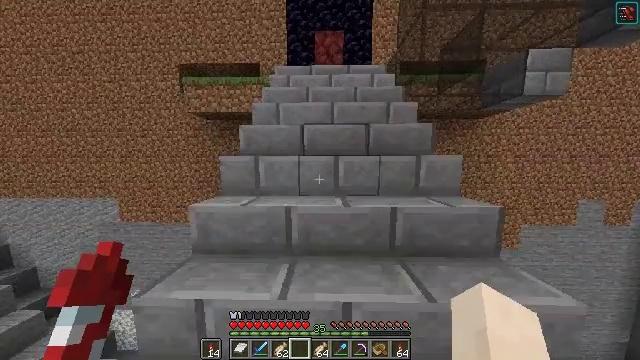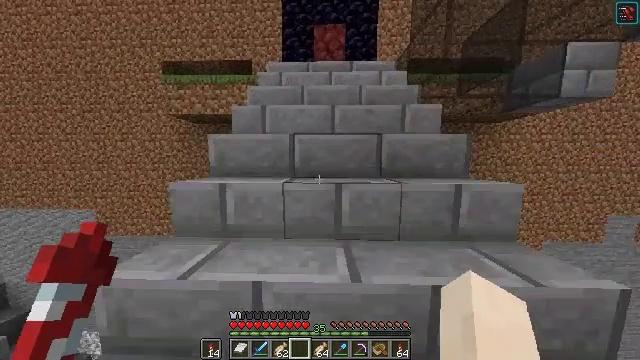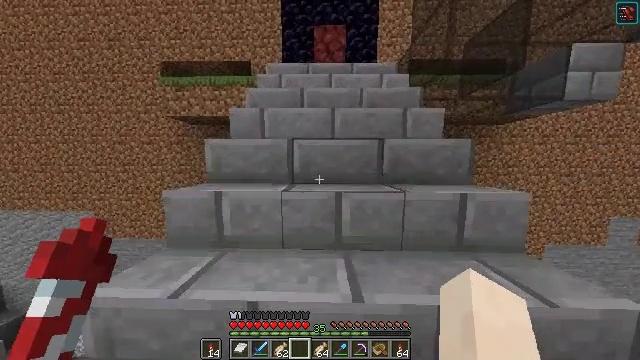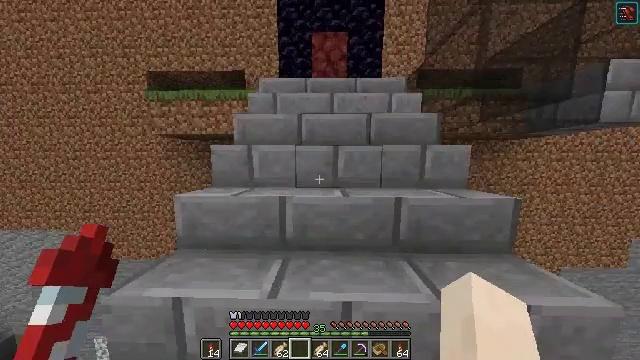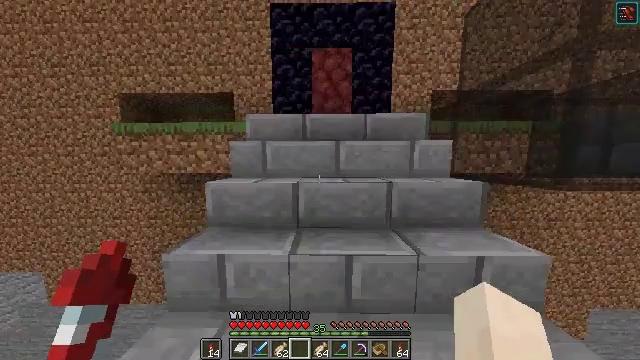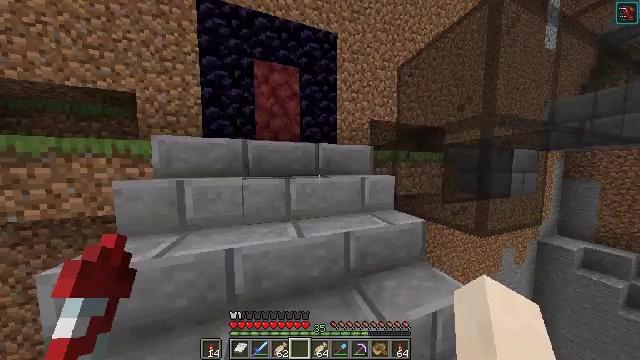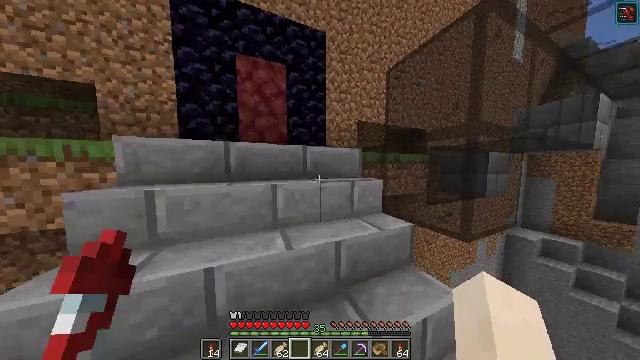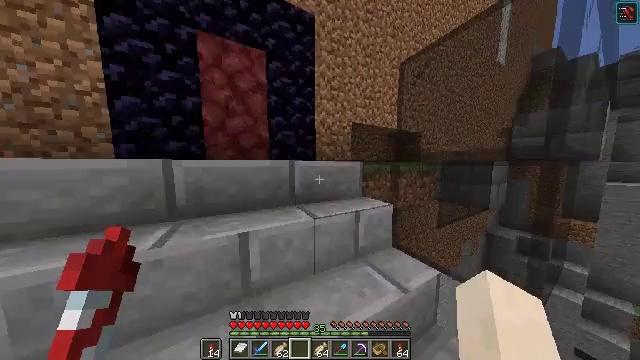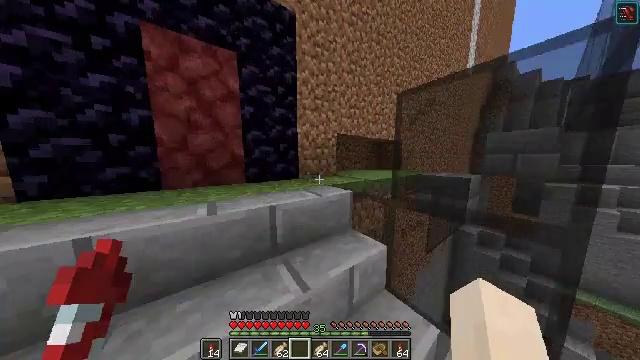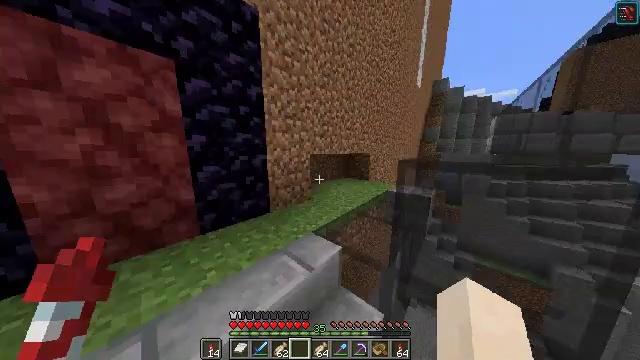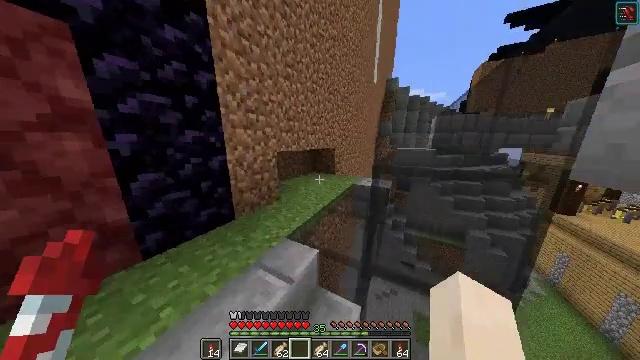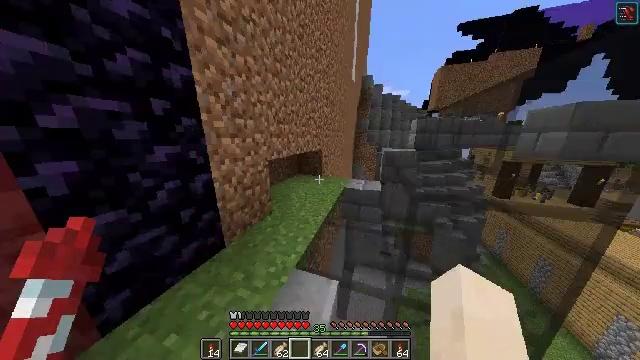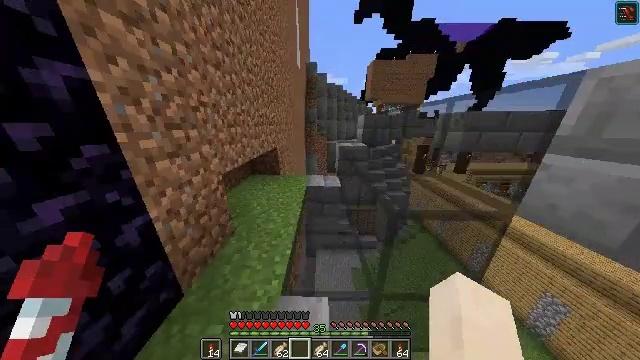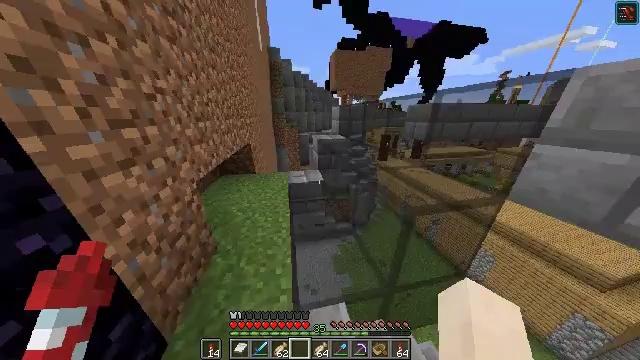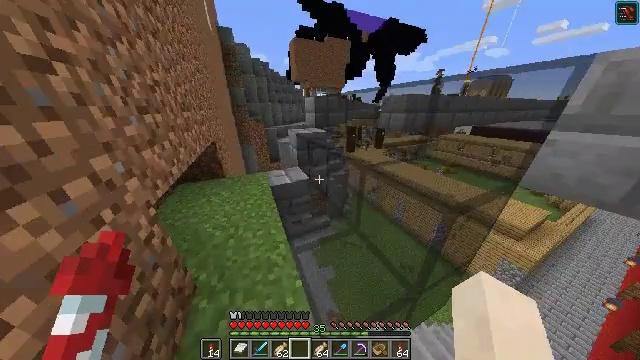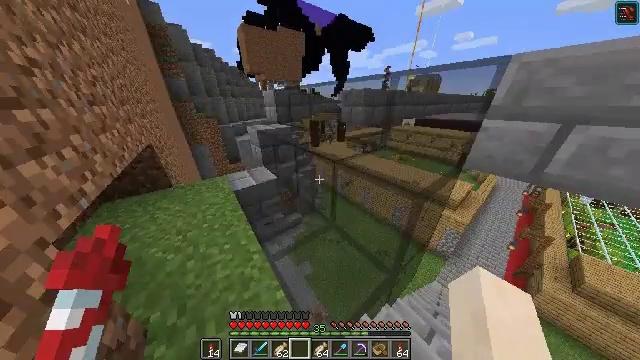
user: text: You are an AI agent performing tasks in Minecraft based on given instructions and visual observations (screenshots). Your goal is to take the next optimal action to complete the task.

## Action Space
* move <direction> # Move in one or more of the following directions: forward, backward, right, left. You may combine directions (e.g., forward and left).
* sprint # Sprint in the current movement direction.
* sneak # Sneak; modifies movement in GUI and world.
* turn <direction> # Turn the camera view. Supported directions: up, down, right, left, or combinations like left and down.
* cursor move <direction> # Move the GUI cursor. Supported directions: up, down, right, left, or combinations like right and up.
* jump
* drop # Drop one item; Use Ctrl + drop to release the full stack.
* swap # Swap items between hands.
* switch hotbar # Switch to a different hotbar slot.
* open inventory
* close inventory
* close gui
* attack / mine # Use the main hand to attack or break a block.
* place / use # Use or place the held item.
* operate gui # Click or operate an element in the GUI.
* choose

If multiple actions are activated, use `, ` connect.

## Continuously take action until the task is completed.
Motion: motion action
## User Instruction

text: Open the crafting table to craft a map.
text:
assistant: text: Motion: move forward
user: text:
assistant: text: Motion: move forward
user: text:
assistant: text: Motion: move forward
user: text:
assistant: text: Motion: move forward
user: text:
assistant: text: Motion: move forward, turn right and up
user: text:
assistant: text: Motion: move forward, turn right
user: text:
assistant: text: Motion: move forward, turn right and down
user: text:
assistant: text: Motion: move forward and move left, turn right and down
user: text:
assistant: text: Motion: move forward and move left, turn right and down
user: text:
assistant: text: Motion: move forward and move left, turn right and down
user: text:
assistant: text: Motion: move forward and move left, turn right and down
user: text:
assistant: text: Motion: move forward and move left, turn right and down
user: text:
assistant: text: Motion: move forward and move left, turn right and down
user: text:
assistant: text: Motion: move forward, turn right and down
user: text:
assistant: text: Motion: move forward, turn right and down
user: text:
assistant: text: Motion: move forward, turn right and down
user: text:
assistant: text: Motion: move forward, turn right and down
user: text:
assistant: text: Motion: move forward, turn right and down
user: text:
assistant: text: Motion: turn right
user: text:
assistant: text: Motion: no_op
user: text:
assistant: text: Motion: no_op
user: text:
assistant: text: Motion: no_op
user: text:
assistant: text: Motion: move forward, turn left, jump
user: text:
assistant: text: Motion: move forward, turn left, jump
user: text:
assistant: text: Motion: move forward, turn left, jump
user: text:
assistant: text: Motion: move forward, turn left
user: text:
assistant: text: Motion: move forward, turn left
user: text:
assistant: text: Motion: move forward
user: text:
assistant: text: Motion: move forward
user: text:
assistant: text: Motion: move forward